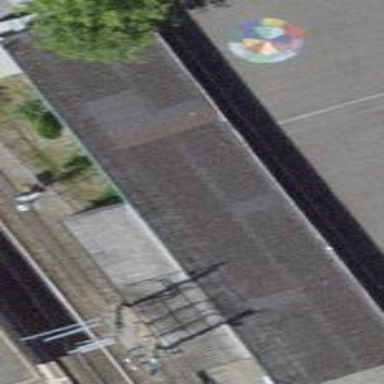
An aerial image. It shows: Building with gabled roof.